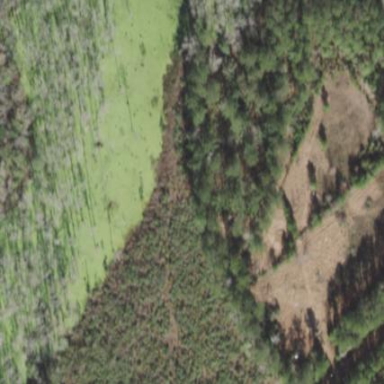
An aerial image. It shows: Patch of scrub vegetation.